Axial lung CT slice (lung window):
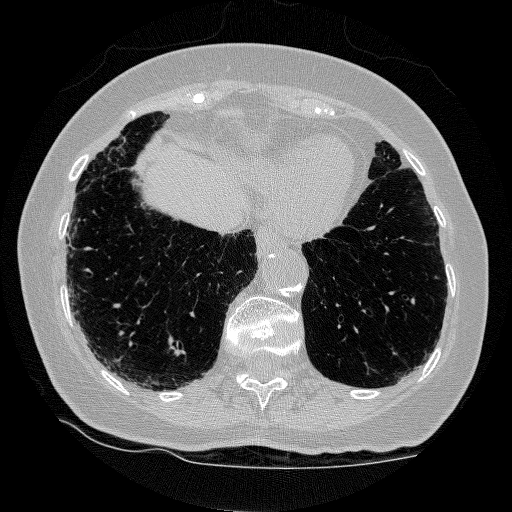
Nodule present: no